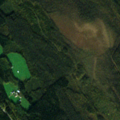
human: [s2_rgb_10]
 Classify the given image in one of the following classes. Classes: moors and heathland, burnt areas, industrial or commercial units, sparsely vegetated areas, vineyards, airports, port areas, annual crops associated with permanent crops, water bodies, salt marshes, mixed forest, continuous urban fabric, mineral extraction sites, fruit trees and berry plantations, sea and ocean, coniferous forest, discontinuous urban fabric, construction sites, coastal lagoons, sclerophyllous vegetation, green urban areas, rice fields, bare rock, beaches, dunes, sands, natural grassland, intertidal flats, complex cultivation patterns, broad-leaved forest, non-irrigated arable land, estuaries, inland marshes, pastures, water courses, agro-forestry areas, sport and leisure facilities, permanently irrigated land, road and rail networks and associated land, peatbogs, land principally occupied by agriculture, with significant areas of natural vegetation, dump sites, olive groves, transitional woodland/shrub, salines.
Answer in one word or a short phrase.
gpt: land principally occupied by agriculture, with significant areas of natural vegetation, coniferous forest, mixed forest, transitional woodland/shrub